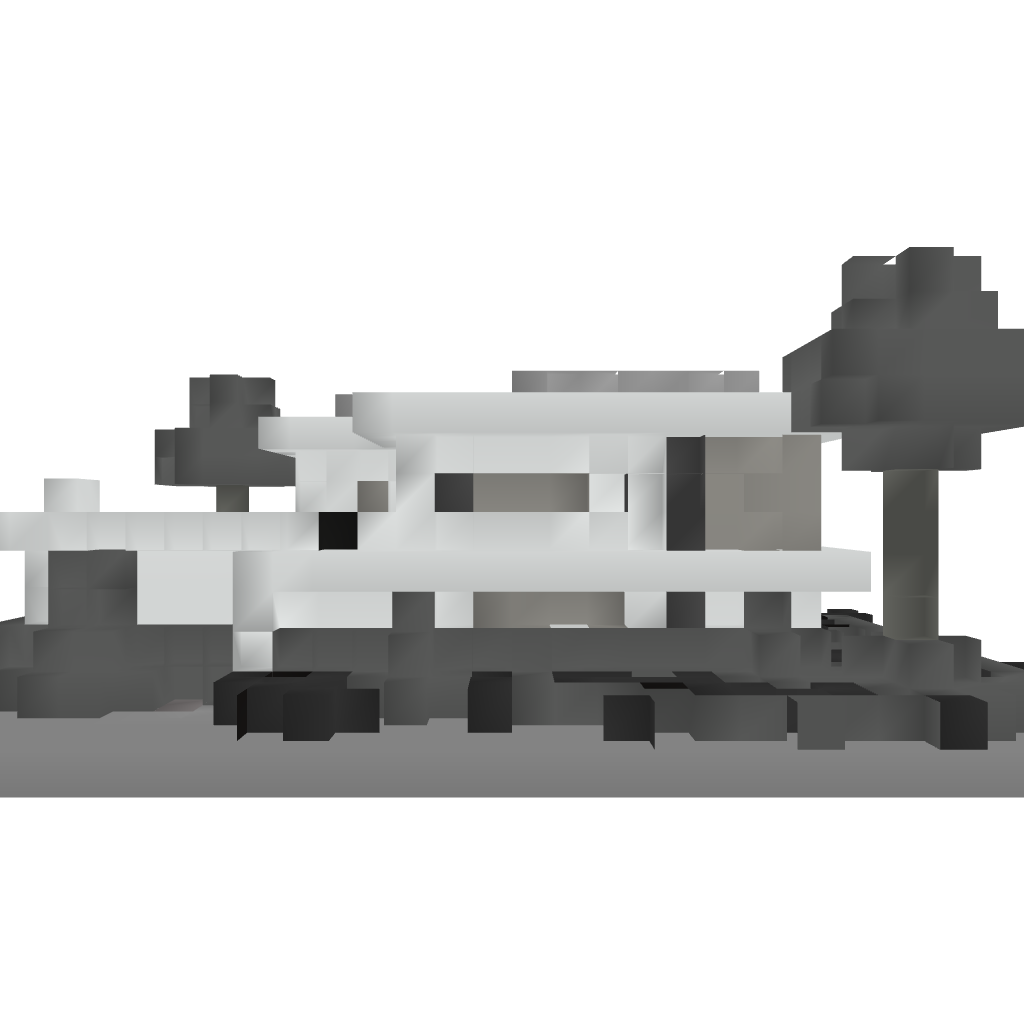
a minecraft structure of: Modern Dream | 1.6.2